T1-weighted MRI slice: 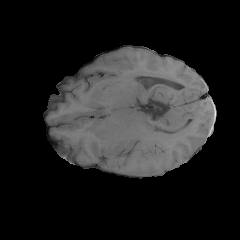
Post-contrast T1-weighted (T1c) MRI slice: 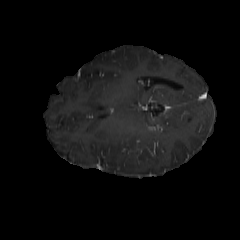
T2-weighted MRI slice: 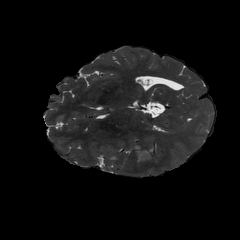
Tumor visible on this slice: yes